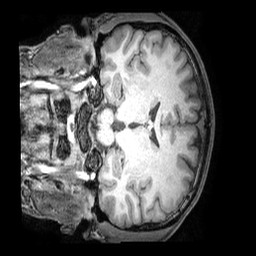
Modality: T1w
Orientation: coronal
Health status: healthy
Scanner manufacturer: philips
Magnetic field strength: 3 T
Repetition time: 0.007364 s
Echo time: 0.00328 s